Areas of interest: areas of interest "Huangcheng Badminton Club"
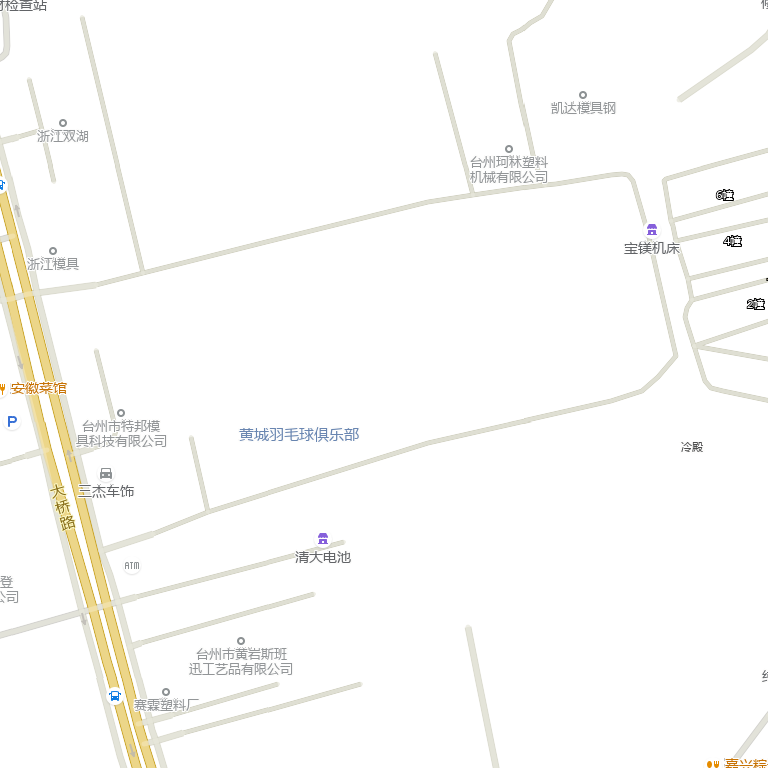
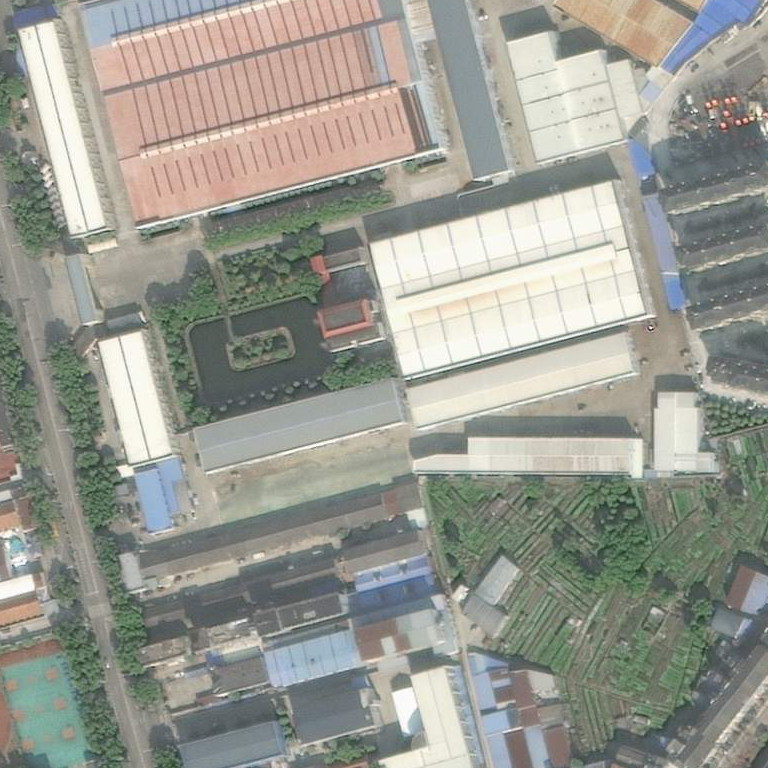